Question: I am helping a friend with a work task he's been given and can't figure out the last part. We are given a matrix with a list of workers / users in the following layout:
'''
Location | First Name | Last Name | Property 1 | Property 2 | Property 3 | .. | Property N
Frankfurt | Adam | Schmidt | X | | X | .. | X,
'''
i.e. the properties are in boolean form (X to indicate 'Yes', or empty to indicate 'No').
The task is to search all users based on Location + 1 property that we are able to select from the N properties, i.e. we have a drop-down menu somewhere with all properties 1,2,..,N where we can select exactly 1 of the properties.
The output should be the format: Location | First Name | Last Name.
So, my idea was to replace the standard IF(("array for criteria 1"= "criteria 1") * ("array for criteria 2" = "yes"), ...) with the ADDRESS of the property we select, which we then transformed from text value into cell reference using the INDIRECT function.
To give an example, if we select property 1 (located in column D) in the drop-down menu, the ADDRESS function will return $D$1 as the starting field, and $D$100 as the ending field. These fields are then used inside an INDIRECT function inside the main (long) search function.
I've seen from other posts on the <URL>, so I tried something similar in my function, but it doesn't seem to work.
Here is a picture of the formula & layout of the excel file.

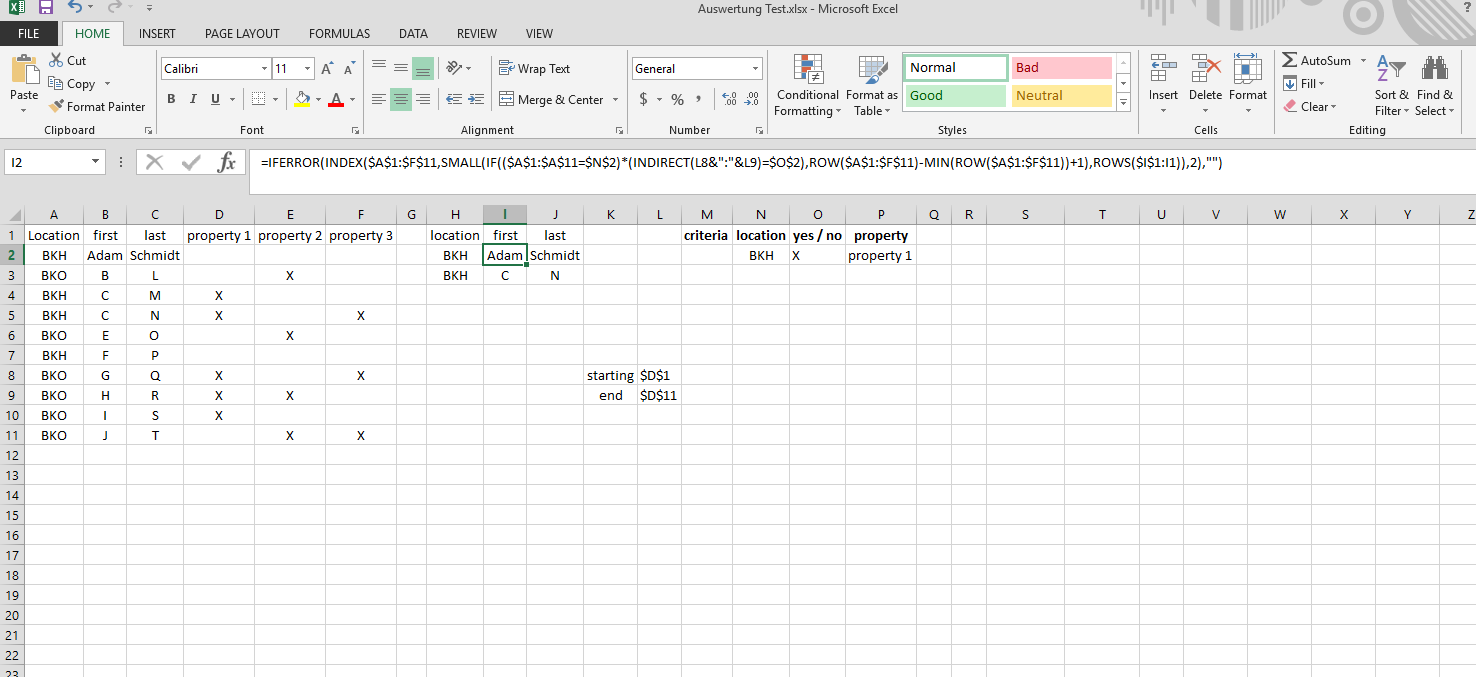
Answer: You should organize your sheet into 3 sections:
1. Data set
2. Criteria
3. Result Set
<URL>
Follow the steps to create the button action for Search.
1. Navigate to 'Developer' tab.
2. Click on Insert > Button.
3. Draw a button. The 'Assign Macro' dialog box will be displayed.
4. Click on Record.
5. Enter the macro name as 'SearchRecords' and click on OK.
6. Click on any empty cell. Navigate to 'Data' tab.
7. In the 'Sort & Filter' section click on 'Advanced'.
8. Select 'Copy to another location' radio button and enter the range based on data set and criteria locations.
<URL>
1. Click on OK.
2. Navigate to 'Developer' tab and click on 'Stop Recording'.
3. Rename the button to 'Search'.
Now you can update the search criteria and click on the search button to update the results in the adjacent location.